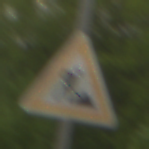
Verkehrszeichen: Arbeitsstelle
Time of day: MorningAfternoon
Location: Outdoor (Nature)
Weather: Overcast
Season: NotSpecified
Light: Natural